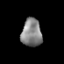
Tissue: prostate
Cell type: T cells
Senescence score: 0.2938
Nuclear area (px): 555
Mean DAPI intensity: 133.249